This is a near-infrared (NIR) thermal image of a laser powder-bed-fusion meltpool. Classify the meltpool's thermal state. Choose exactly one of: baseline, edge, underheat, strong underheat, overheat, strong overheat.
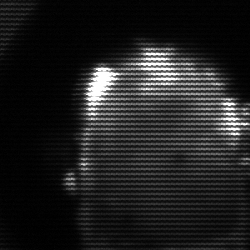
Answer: baseline